Question: I want to set the background color only of a justified text
(like when the text is selected by the mouse)
I've tried with 'div',
or 'span' inside 'div',
or 'p' without 'margin',
or 'h1' display inline,
but no one of these solutions solved my problem.
I mean the '::selection' pseudo, but the text background that is always displayed
I want exactly this:

Please help
<URL>
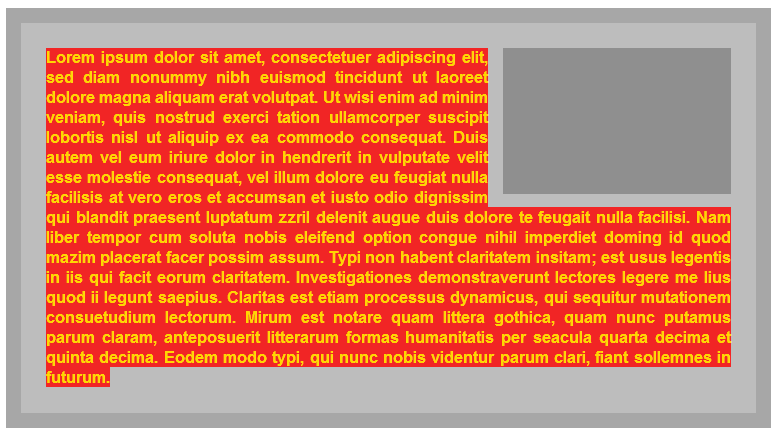
Answer: You can try <URL>
HTML
'''
<div class="CC ">
<div class="bg">Lorem ipsum dolor sit amet</div>
</div>
'''
CSS
'''
.bg {
background-color:red;
display:inline;
padding: 1px 0
}
'''